Aerial crown-view tile of a tropical tree (Barro Colorado Island, Panama), acquired 20241014:
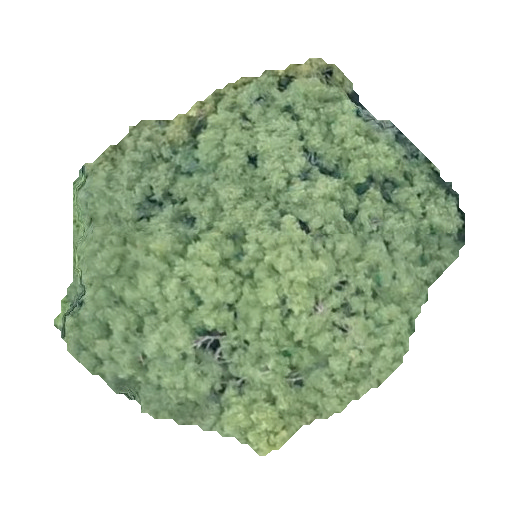
Species: Handroanthus guayacan
GBIF accepted scientific name: Handroanthus guayacan
Crown area: 168.839 m²